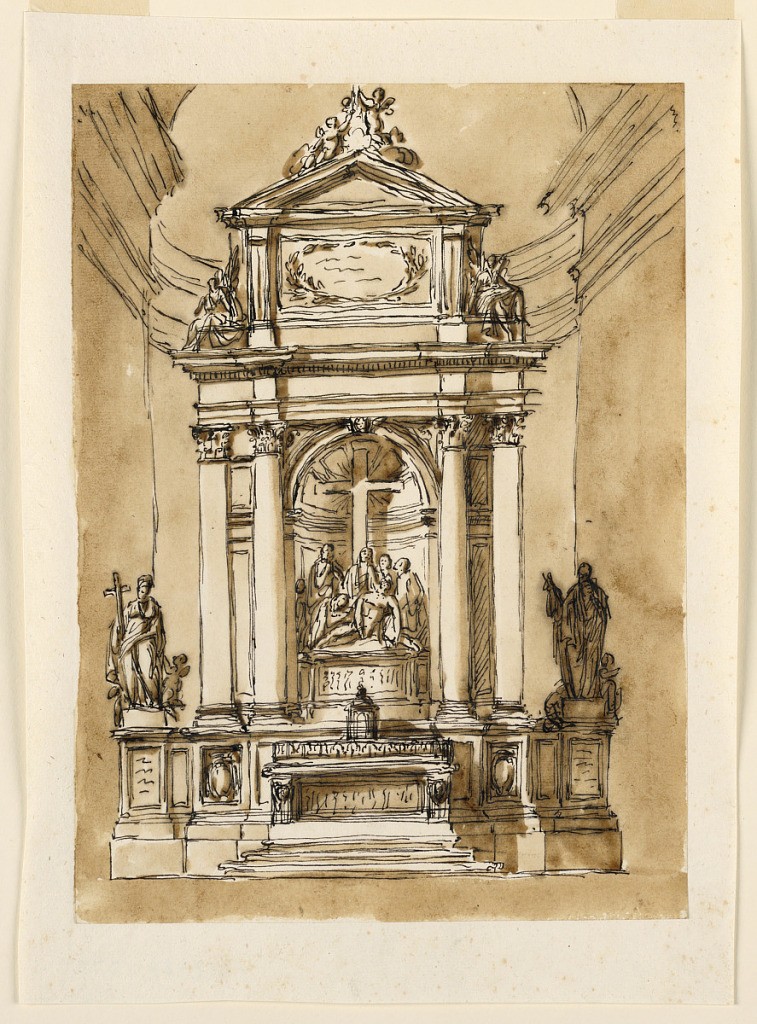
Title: Design for a Main Altar
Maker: Giuseppe Barberi, Italian, 1746–1809
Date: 1780-1783
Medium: Pen and brown ink, brush and brown wash on lined off-white laid paper
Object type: Drawing
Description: In the center of the retable is a niche with a group of the Deposition of Christ, laterally framed by a projecting column and a strip with two panels and a pilaster outside; above is a triangular pediment supported by a pedestal with an inscription in a wreath at the front and two angels sitting laterally upon its base. In front of the socle stands the mensa. In the panels below the pilasters are panels with a prelat's escutcheons. The socle is elongated and two groups of a saint with angles stand upon the pedestals at the outsides. The apsis is outlined.